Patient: sex F, age 66
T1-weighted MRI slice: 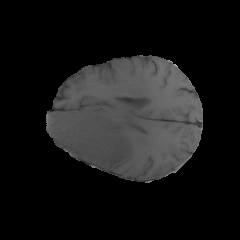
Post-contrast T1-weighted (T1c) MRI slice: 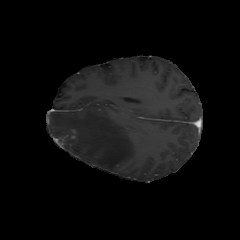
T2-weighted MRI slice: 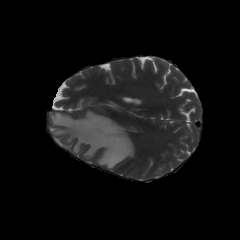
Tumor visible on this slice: yes
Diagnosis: Glioblastoma, IDH-wildtype
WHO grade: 4